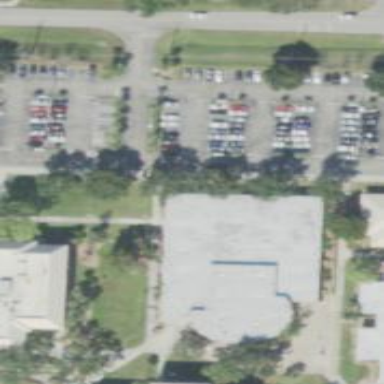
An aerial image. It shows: College building.